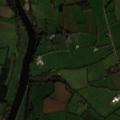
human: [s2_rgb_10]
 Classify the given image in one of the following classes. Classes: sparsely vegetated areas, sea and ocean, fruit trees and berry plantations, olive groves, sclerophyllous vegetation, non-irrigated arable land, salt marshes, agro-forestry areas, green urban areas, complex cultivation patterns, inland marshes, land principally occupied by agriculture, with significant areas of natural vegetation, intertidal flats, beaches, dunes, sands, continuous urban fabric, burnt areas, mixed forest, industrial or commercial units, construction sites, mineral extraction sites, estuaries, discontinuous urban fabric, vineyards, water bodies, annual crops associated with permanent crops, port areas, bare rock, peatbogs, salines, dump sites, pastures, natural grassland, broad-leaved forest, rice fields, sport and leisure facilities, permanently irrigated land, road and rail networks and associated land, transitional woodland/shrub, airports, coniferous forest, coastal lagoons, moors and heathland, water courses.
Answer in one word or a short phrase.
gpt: pastures, broad-leaved forest, water courses